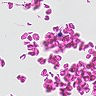
Metastatic tissue present: no